Brain MRI, t1w sequence, axial 2D slice.
Patient: age 38, sex F, weight 78 kg, height 1.78 m
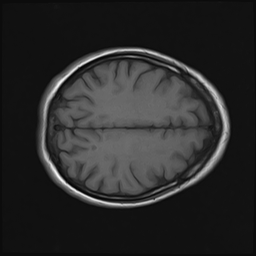